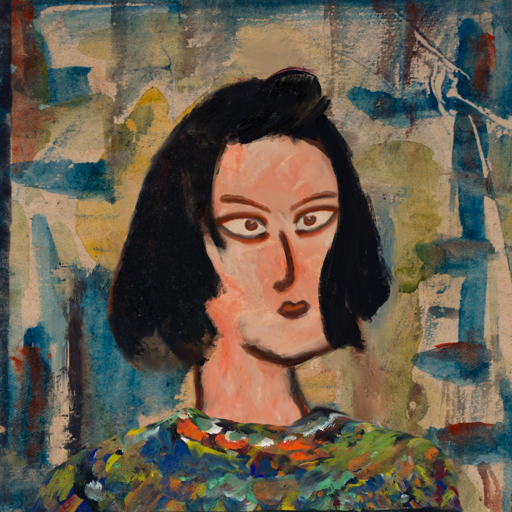
Background: Orphan, Head And Neck Side: Roy_Bahadur, Face Side: Roy_Bahadur, Bust: An_Impression, Hair Side: Mosgoul, Head Accessory: Blank, Second Necklace: Blank, Necklace: Blank, Baby: Blank